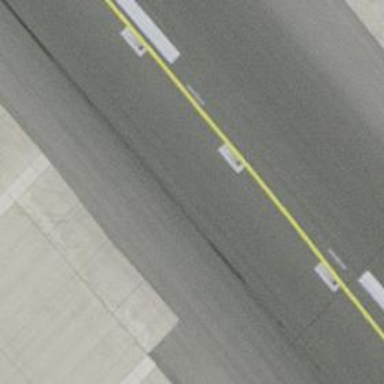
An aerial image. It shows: Image of taxiway at airport.